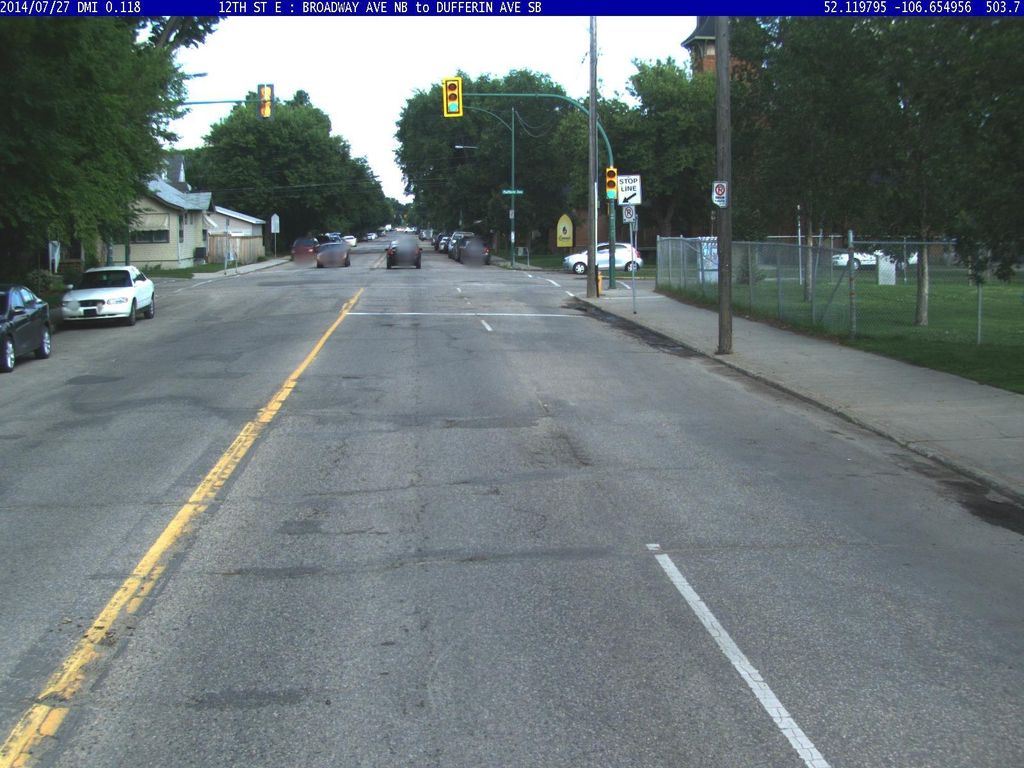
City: saskatoon